Field crop: tomato
Growth stage: 1
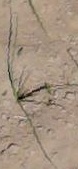
Species: cyperus